Interaction volume radius: 5 \u00c5
Interaction volume height: 35 \u00c5
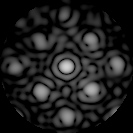
Disorder parameter: 0.2516